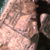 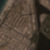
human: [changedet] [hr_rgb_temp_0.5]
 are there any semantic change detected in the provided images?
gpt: There is no change to mention.